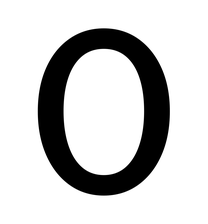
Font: InstrumentSans_Medium